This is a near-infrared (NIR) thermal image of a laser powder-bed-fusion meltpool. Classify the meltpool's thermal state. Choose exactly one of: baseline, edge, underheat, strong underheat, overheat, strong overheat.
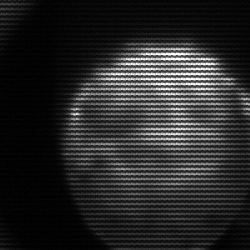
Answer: edge